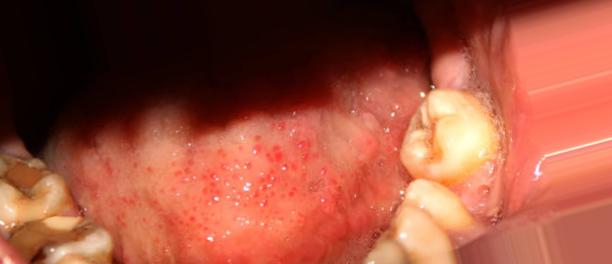
Condition: Caries